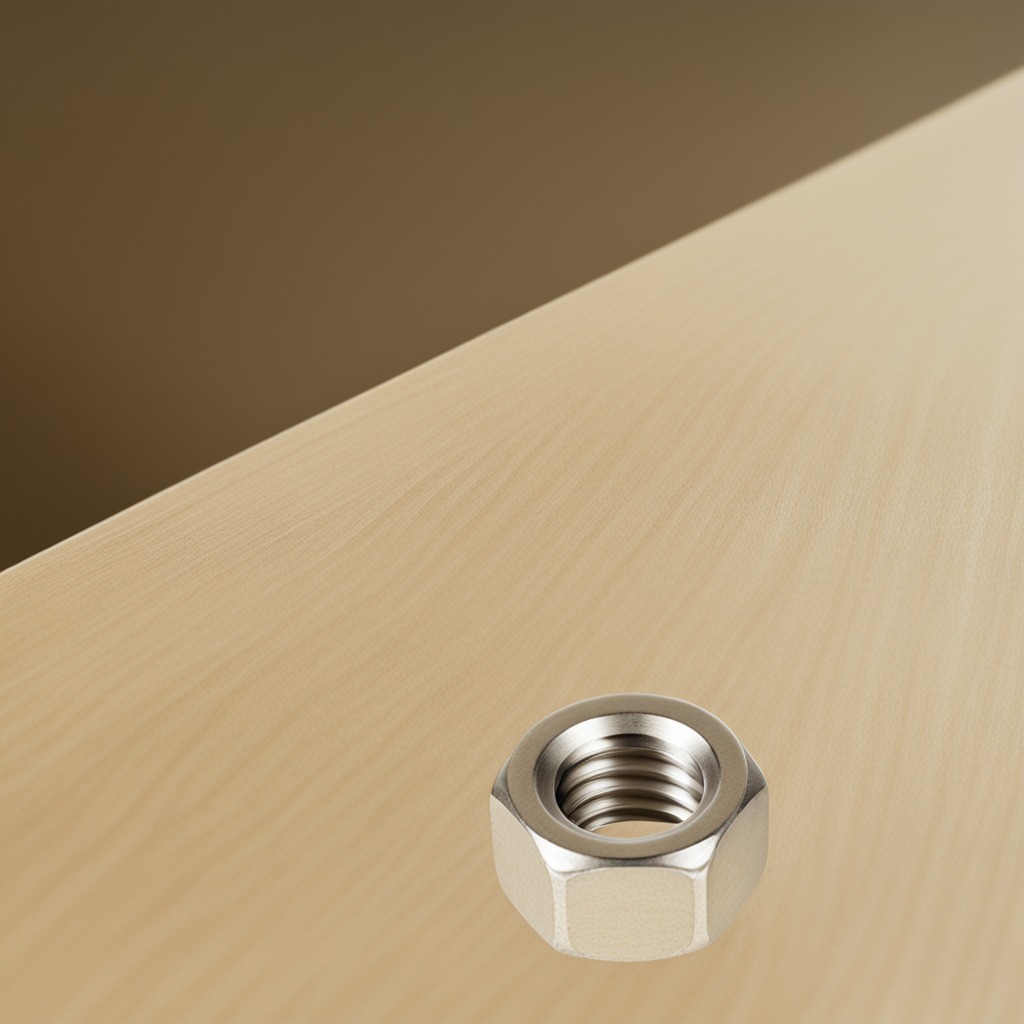
A metal nut lying on a plywood surface in a paint workshop lit by afternoon window light.